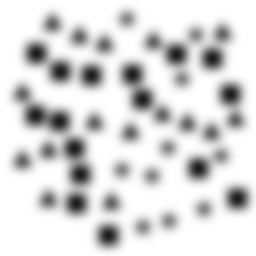
Squares: 16
Triangles: 16
Stars: 10
Total shapes: 42